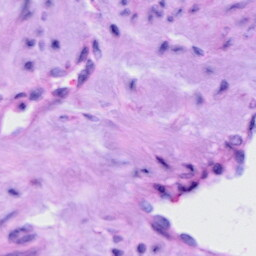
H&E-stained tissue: Cervix